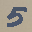
Label: 5